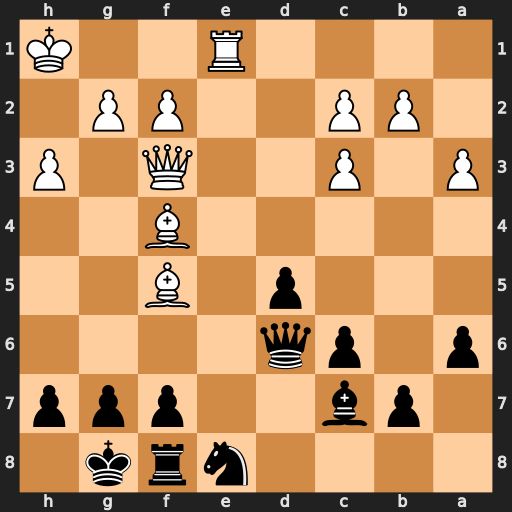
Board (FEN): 4nrk1/1pb2ppp/p1pq4/3p1B2/5B2/P1P2Q1P/1PP2PP1/4R2K
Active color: b
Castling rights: -
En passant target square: -
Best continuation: Qxf4 Qxf4 Bxf4